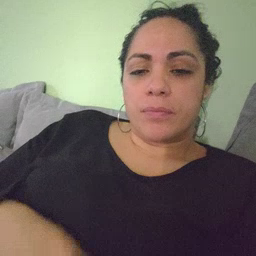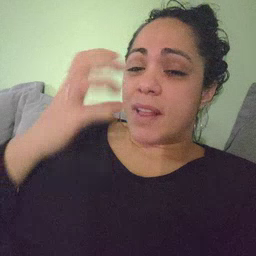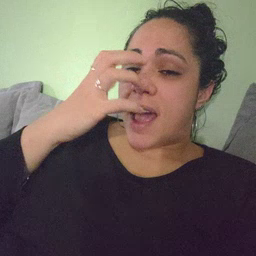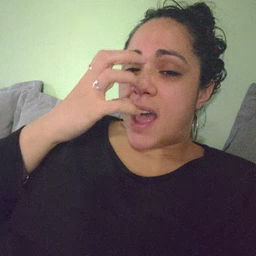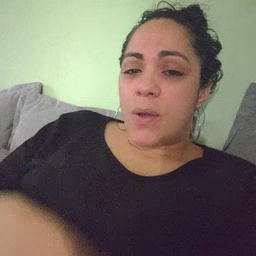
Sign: clown